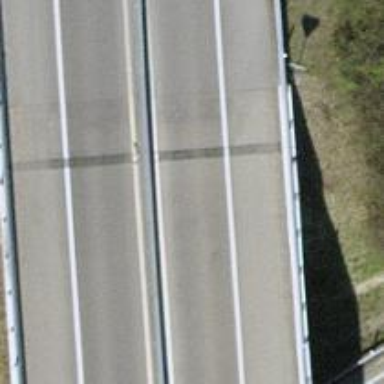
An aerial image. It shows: Bridge with asphalt surface. It is part of motorway link.